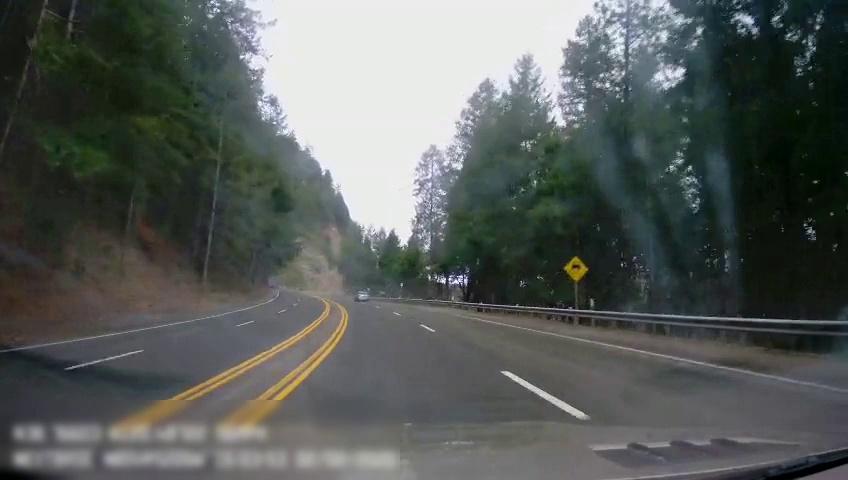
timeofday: Day
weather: Cloudy
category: Drivable Space
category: Vehicles | Car
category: Lanes | Alternate Lane
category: Lanes | Alternate Lane
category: Lanes | Alternate Lane
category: Lanes | Current Lane
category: Lanes | Current Lane
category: Lanes | Alternate Lane
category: Traffic | Signs